Question: I'm using the following code to send a tweet through the Twitter.app:
'''
NSPerformService(@"Tweet", [NSPasteboard generalPasteboard]);
'''
How can i handle the following error, to display a custom message, if the user doesn't have the twitter.app?

I've tried try catch but it's not working.
Thanks
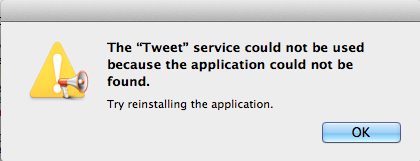
Answer: You try obtaining '[NSApp servicesMenu]' and searching it to see if a service by that name is present before invoking it.
---
Update with example:
'''
NSUInteger itemIndex = [[[NSApp servicesMenu] itemArray] indexOfObjectPassingTest:^(id obj, NSUInteger idx, BOOL *stop){
return [[(NSMenuItem*)obj title] isEqualToString:@"Tweet"];
}];
if (itemIndex != NSNotFound)
NSPerformService(@"Tweet", [NSPasteboard generalPasteboard]);
'''
---
Update 2:
The above was for the general case and has problems with localization and when the services menu gets updated. For a specific case of a service provided by a known app, you can check if the app is present using '-[NSWorkspace absolutePathForAppBundleWithIdentifier:]' to see if an app with a known bundle ID is present on the system.